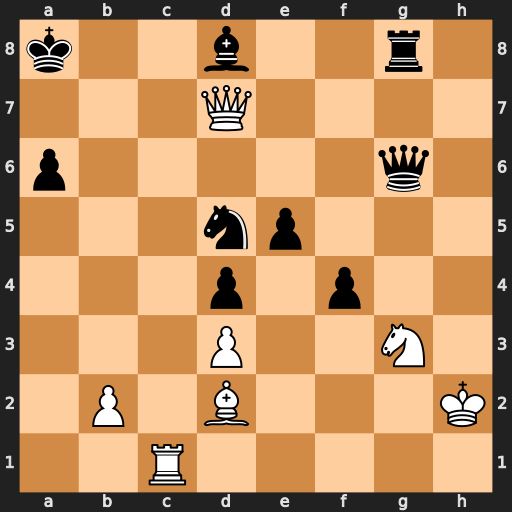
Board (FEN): k2b2r1/3Q4/p5q1/3np3/3p1p2/3P2N1/1P1B3K/2R5
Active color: w
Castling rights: -
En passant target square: -
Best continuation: Rc8#